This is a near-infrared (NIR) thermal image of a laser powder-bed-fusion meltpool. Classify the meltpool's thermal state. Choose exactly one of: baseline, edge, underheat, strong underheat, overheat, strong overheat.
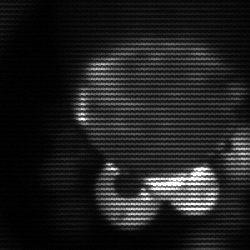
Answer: edge